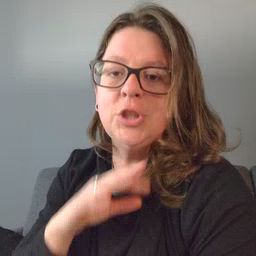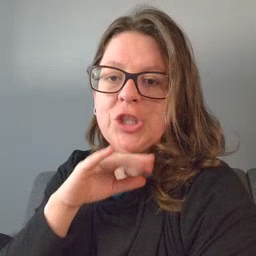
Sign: dirty